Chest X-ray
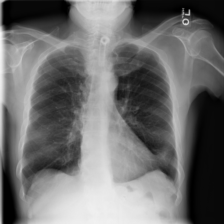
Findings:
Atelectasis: negative
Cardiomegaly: negative
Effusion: positive
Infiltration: positive
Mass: positive
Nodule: negative
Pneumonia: negative
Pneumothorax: negative
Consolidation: negative
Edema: negative
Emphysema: negative
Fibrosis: negative
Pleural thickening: negative
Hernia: negative